Question: Reading <URL> I thought I could use R objects loaded in the global environment straight away in '.Rnw' documents and compile them directly to PDF in RStudio. But unfortunately that does not work for me...
I would like to make a 'summary' of a 'data.frame' that undoubtably is already loaded in my global environment.
Evaluating 'summary(JLLdata)' in the console produces the correct output. However, when I try to include 'summary(JLLdata)' in my '.Rnw' file, I get the error '(chunk 1) Object 'JLLdata' not found'.
Here my '.Rnw' Syntax:
'''
\documentclass{article}
egin{document}
\SweaveOpts{concordance=TRUE}
<<JLLdata>>=
summary(JLLdata)
@
\end{document}
'''
And here a screenshot from R Studio (you can see that 'JLLdata' is in the global environment and the Compile PDF error)

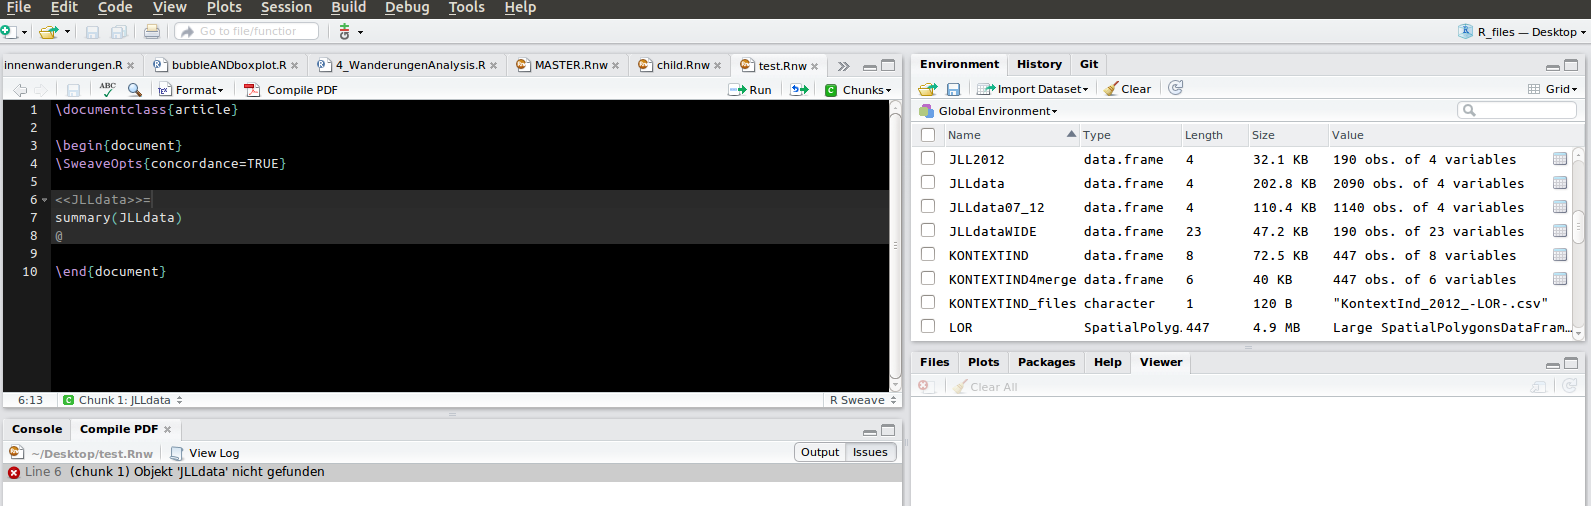
Answer: The code from the Sweave .Rnw document is run in a separate R session, so it does not have access to objects you've loaded or created in the console. You have to explicitly load the data in a Sweave code chunk in order for it to be accessible when you call 'summary'.